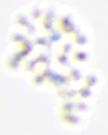
Label: Phaeocystis